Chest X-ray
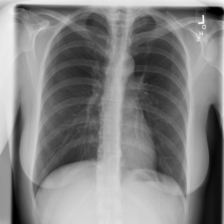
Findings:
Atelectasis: negative
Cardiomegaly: negative
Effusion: negative
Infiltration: negative
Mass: negative
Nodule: negative
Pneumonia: negative
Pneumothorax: negative
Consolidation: negative
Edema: negative
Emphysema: negative
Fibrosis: negative
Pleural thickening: negative
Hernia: negative